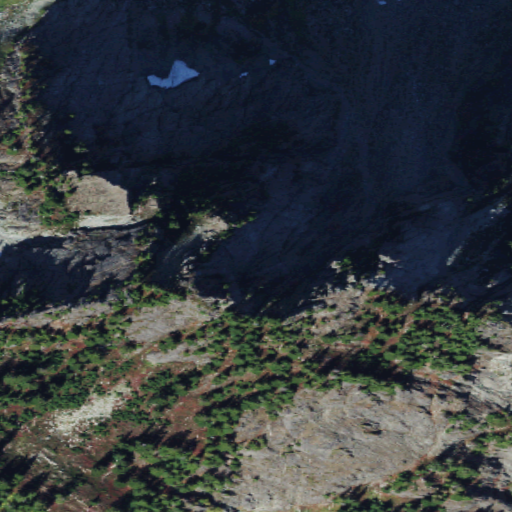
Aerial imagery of mountain in Washington named Anderson Butte containing evergreen forest, shrub, barren land, and grassland